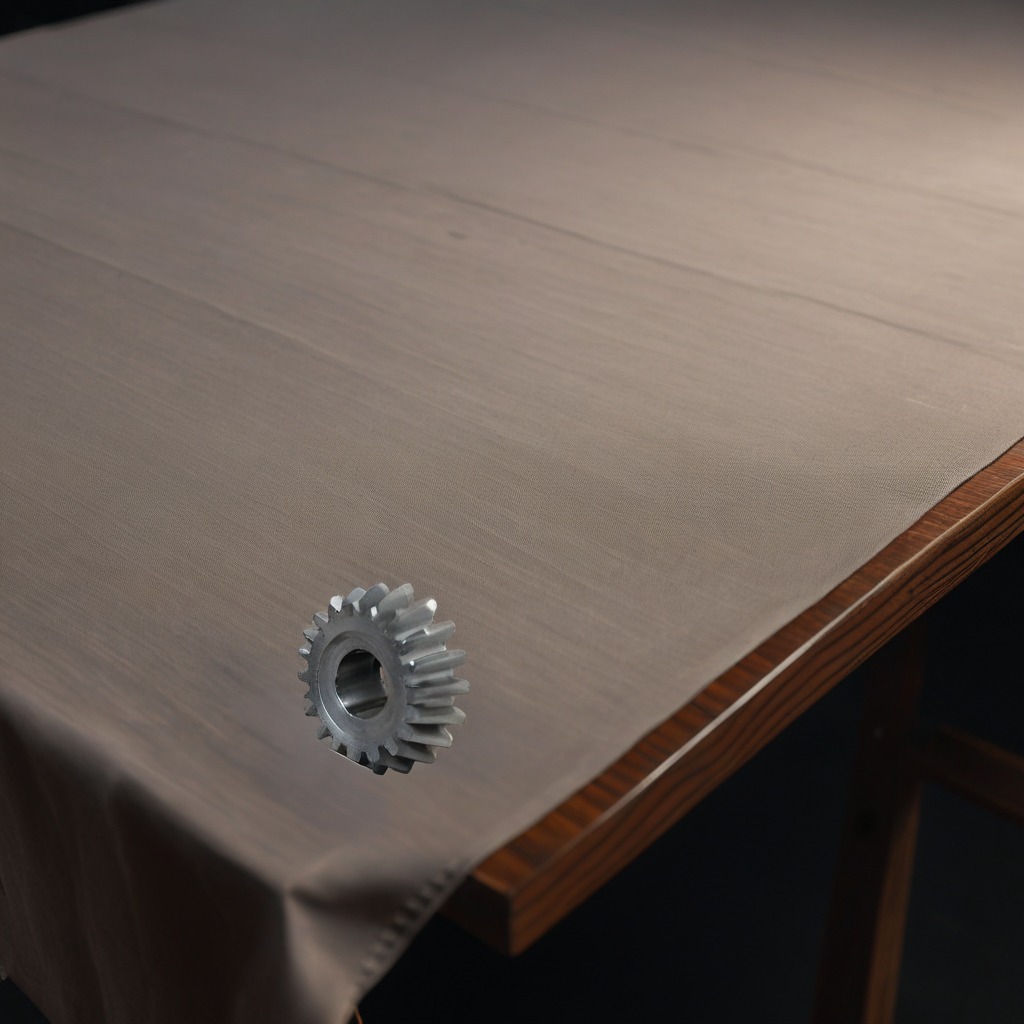
A steel gear with teeth is lying on the wooden table.